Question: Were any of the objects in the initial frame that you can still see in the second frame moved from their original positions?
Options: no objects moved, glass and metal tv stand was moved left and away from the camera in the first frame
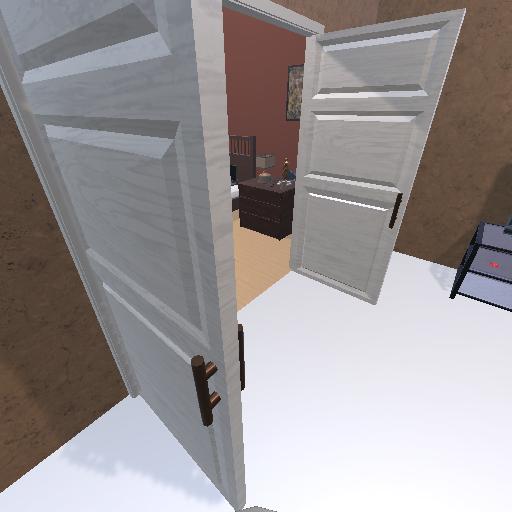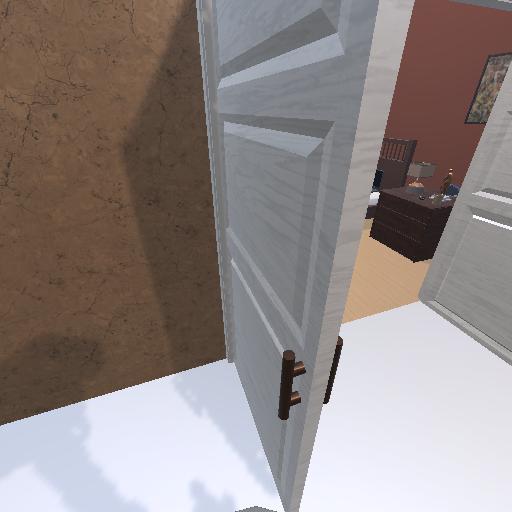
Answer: no objects moved